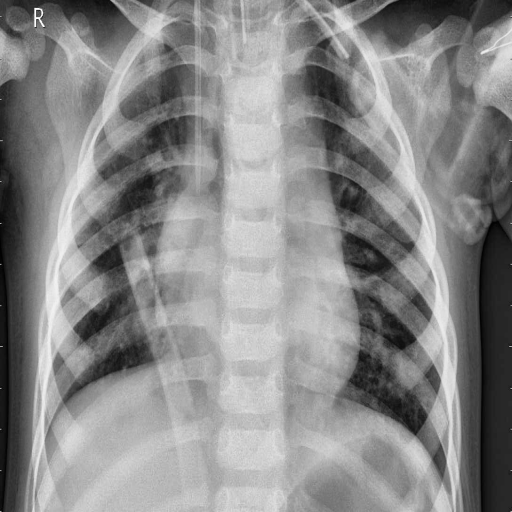
Finding: PNEUMONIA